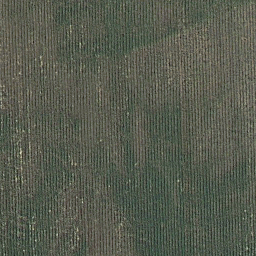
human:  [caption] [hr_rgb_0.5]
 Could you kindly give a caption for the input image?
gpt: There is a piece of cropland .

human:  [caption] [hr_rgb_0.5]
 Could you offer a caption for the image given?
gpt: It is a piece of cropland .

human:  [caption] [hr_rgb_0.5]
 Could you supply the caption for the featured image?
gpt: There is a piece of farmland .

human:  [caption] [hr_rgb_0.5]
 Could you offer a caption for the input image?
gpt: It is a piece of farmland .

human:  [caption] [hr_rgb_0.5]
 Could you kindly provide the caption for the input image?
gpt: Here is a piece of farmland .